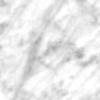
Label: no_change